Field crop: maize
Growth stage: 2
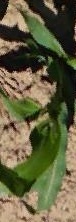
Species: maize